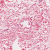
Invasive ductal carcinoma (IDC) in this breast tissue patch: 0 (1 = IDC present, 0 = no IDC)